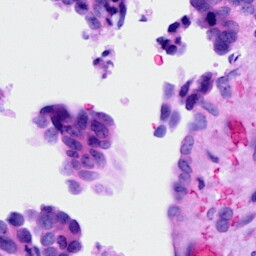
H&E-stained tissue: Ovarian